Question:
When we are doing a BST, I understand that one major key point is that the left child must be less than the right child. Is it possible when we create a BST and have a root node, that as you traverse on the left side of that root node, and reach a right child of it, that right child is also greater than the root node?
Same thing if we were traversing on the right side of that root node. If we traverse on the right side of the root node, could we have a situation where we hit a left child that is less than the value of the root node?
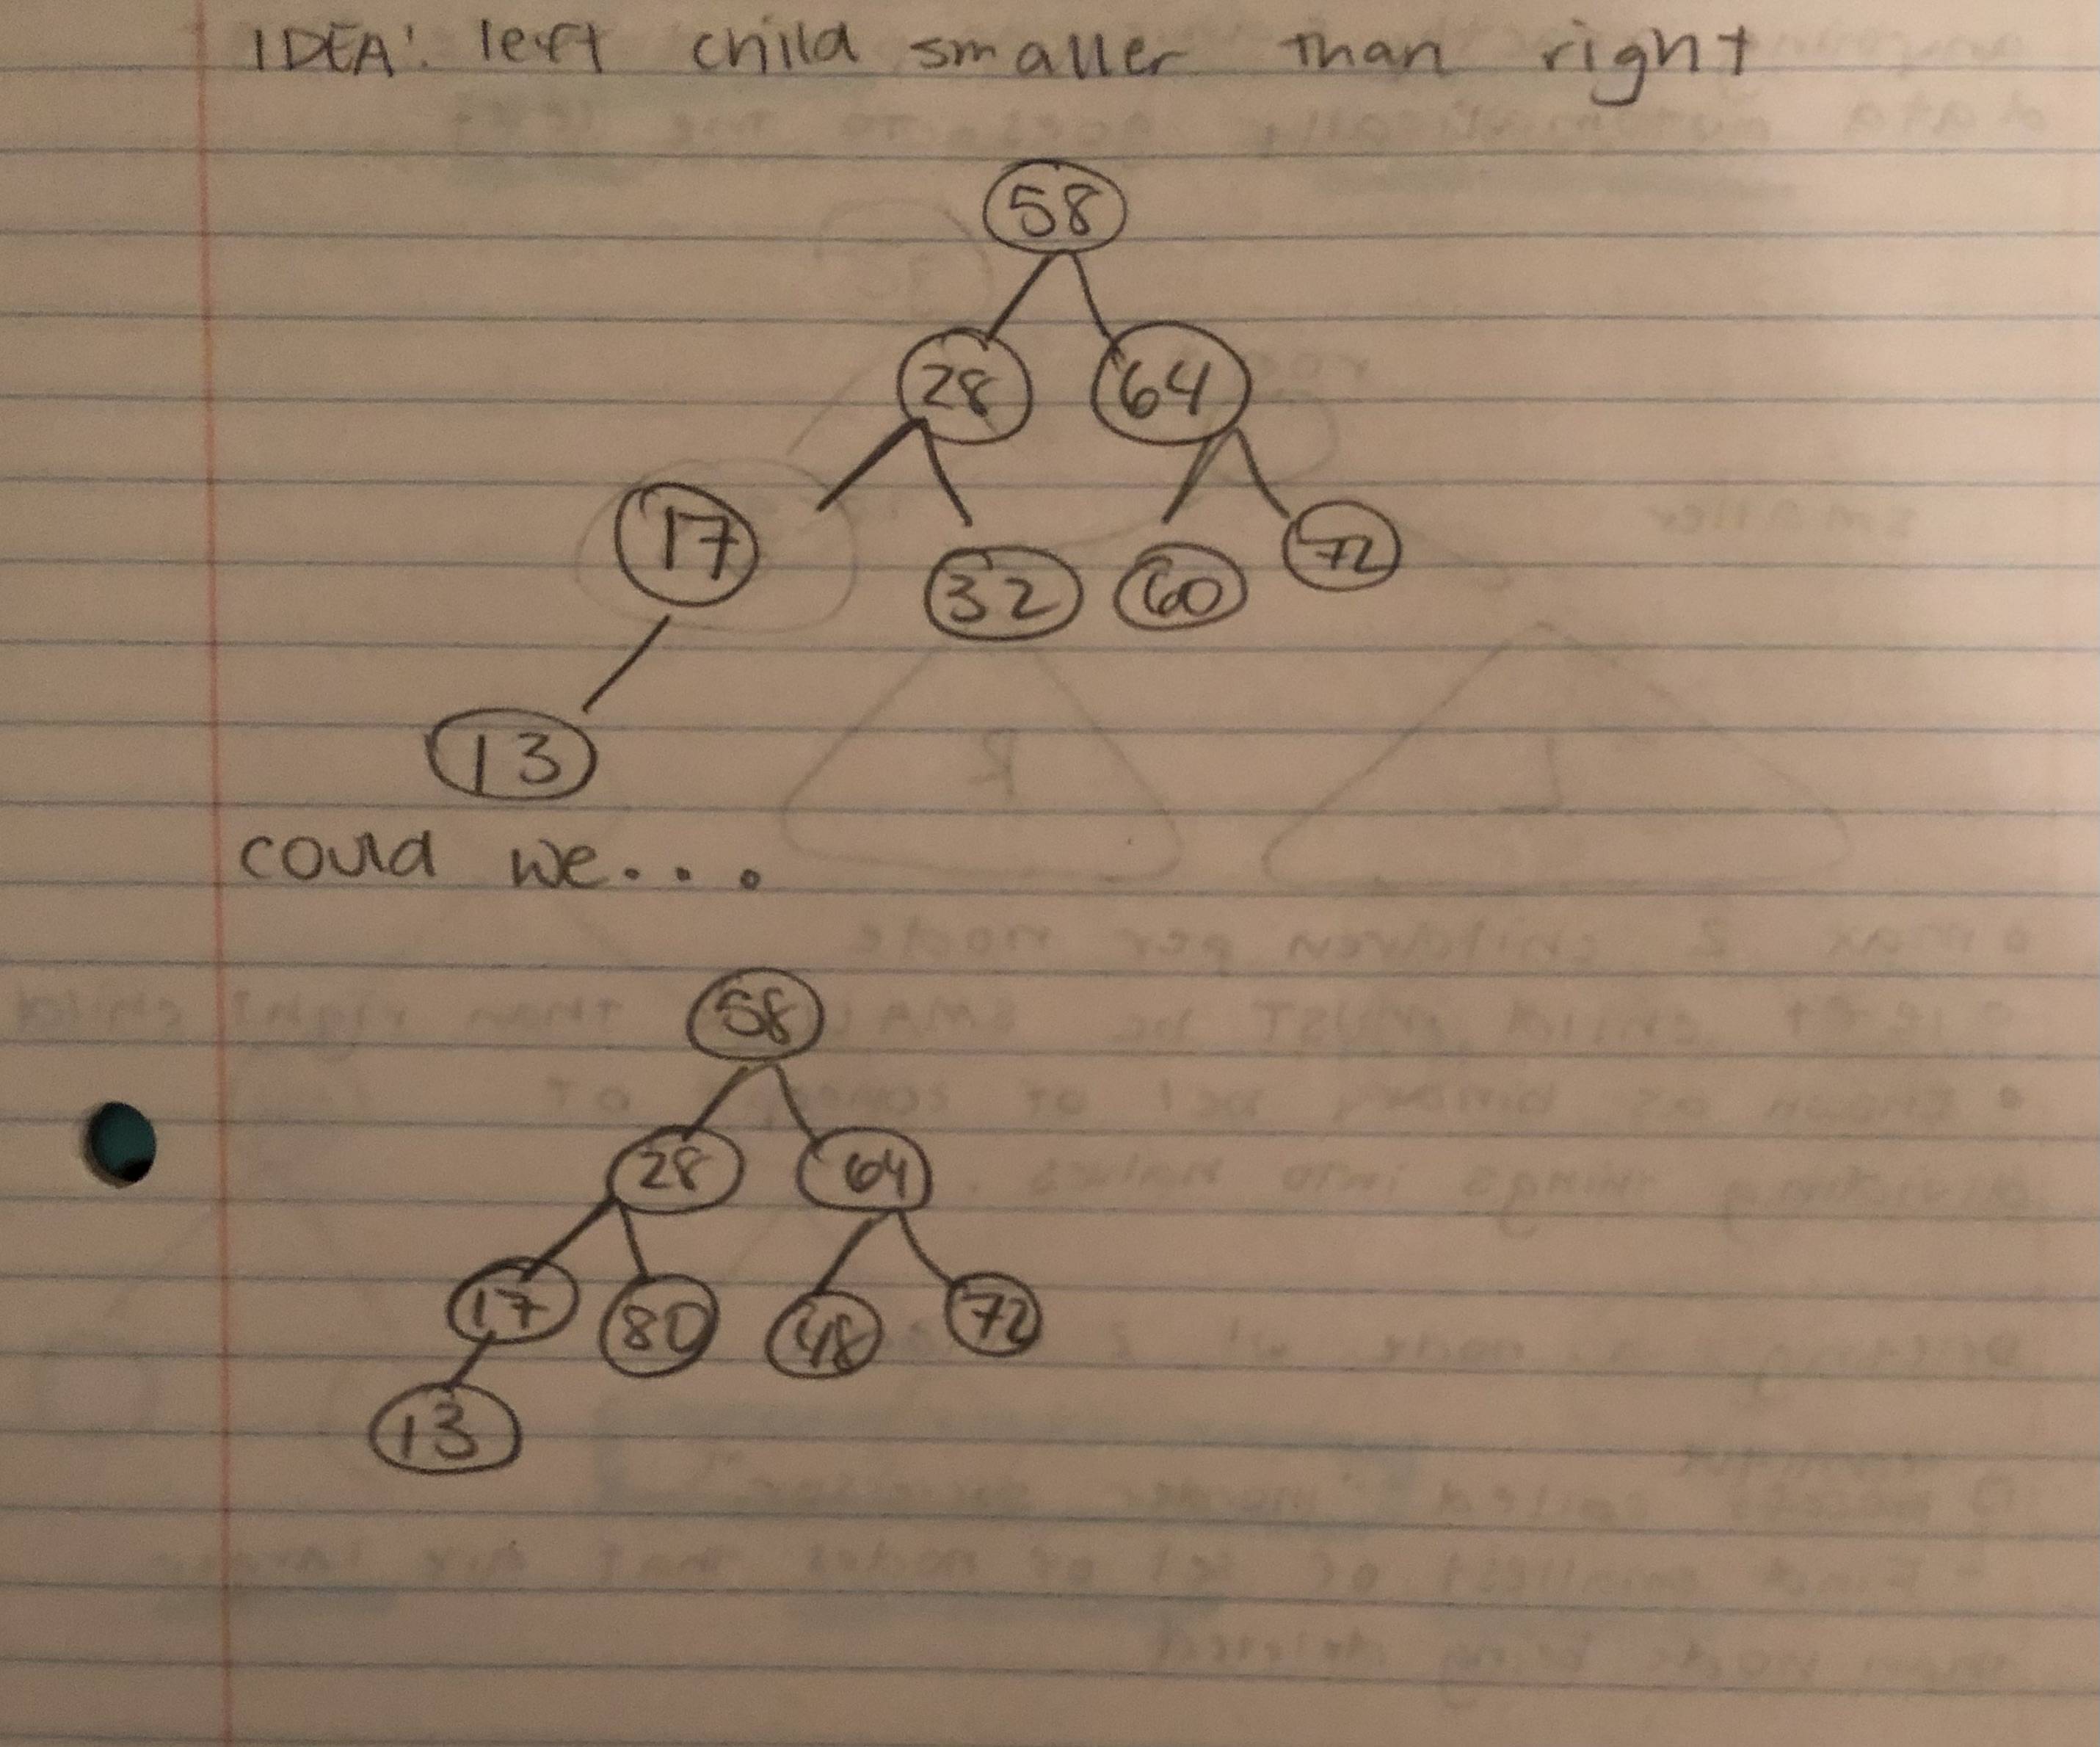
Answer: > When we are doing a BST, I understand that one major key point is that the left child must be less than the right child.
True, this is one of the things that follow from a BST structure.
> Is it possible when we create a BST and have a root node, that as you traverse on the left side of that root node, and reach a right child of it, that right child is also greater than the root node?
No, this is not allowed by definition.
<URL>
> ...a rooted binary tree data structure whose internal nodes each store a key greater than in the node's left subtree and less than those in its right subtree.